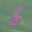
Label: 6